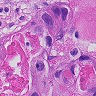
Metastatic tissue present: yes